RGB frame:
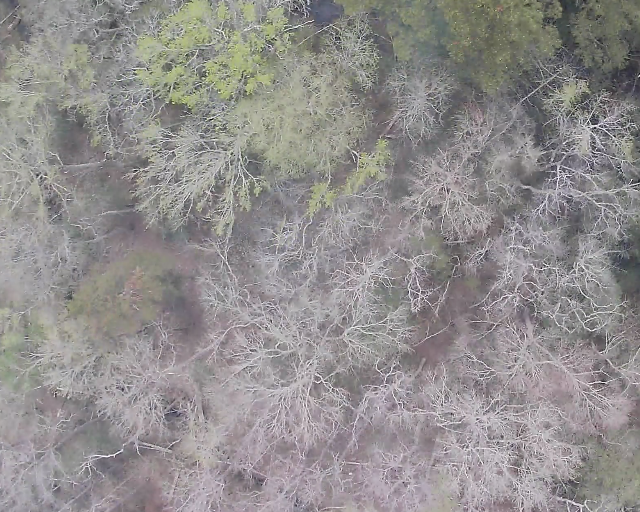
Thermal frame:
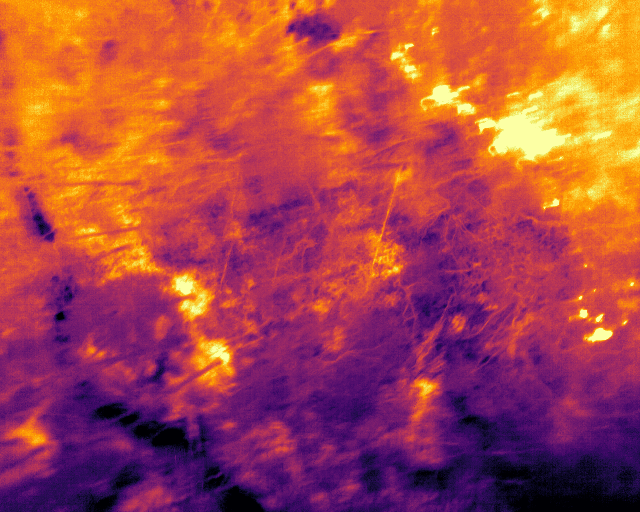
Captured: 2026-02-26 03:10:14
Pixels at or above 80 °C: 96 (fraction of frame: 0.000293)